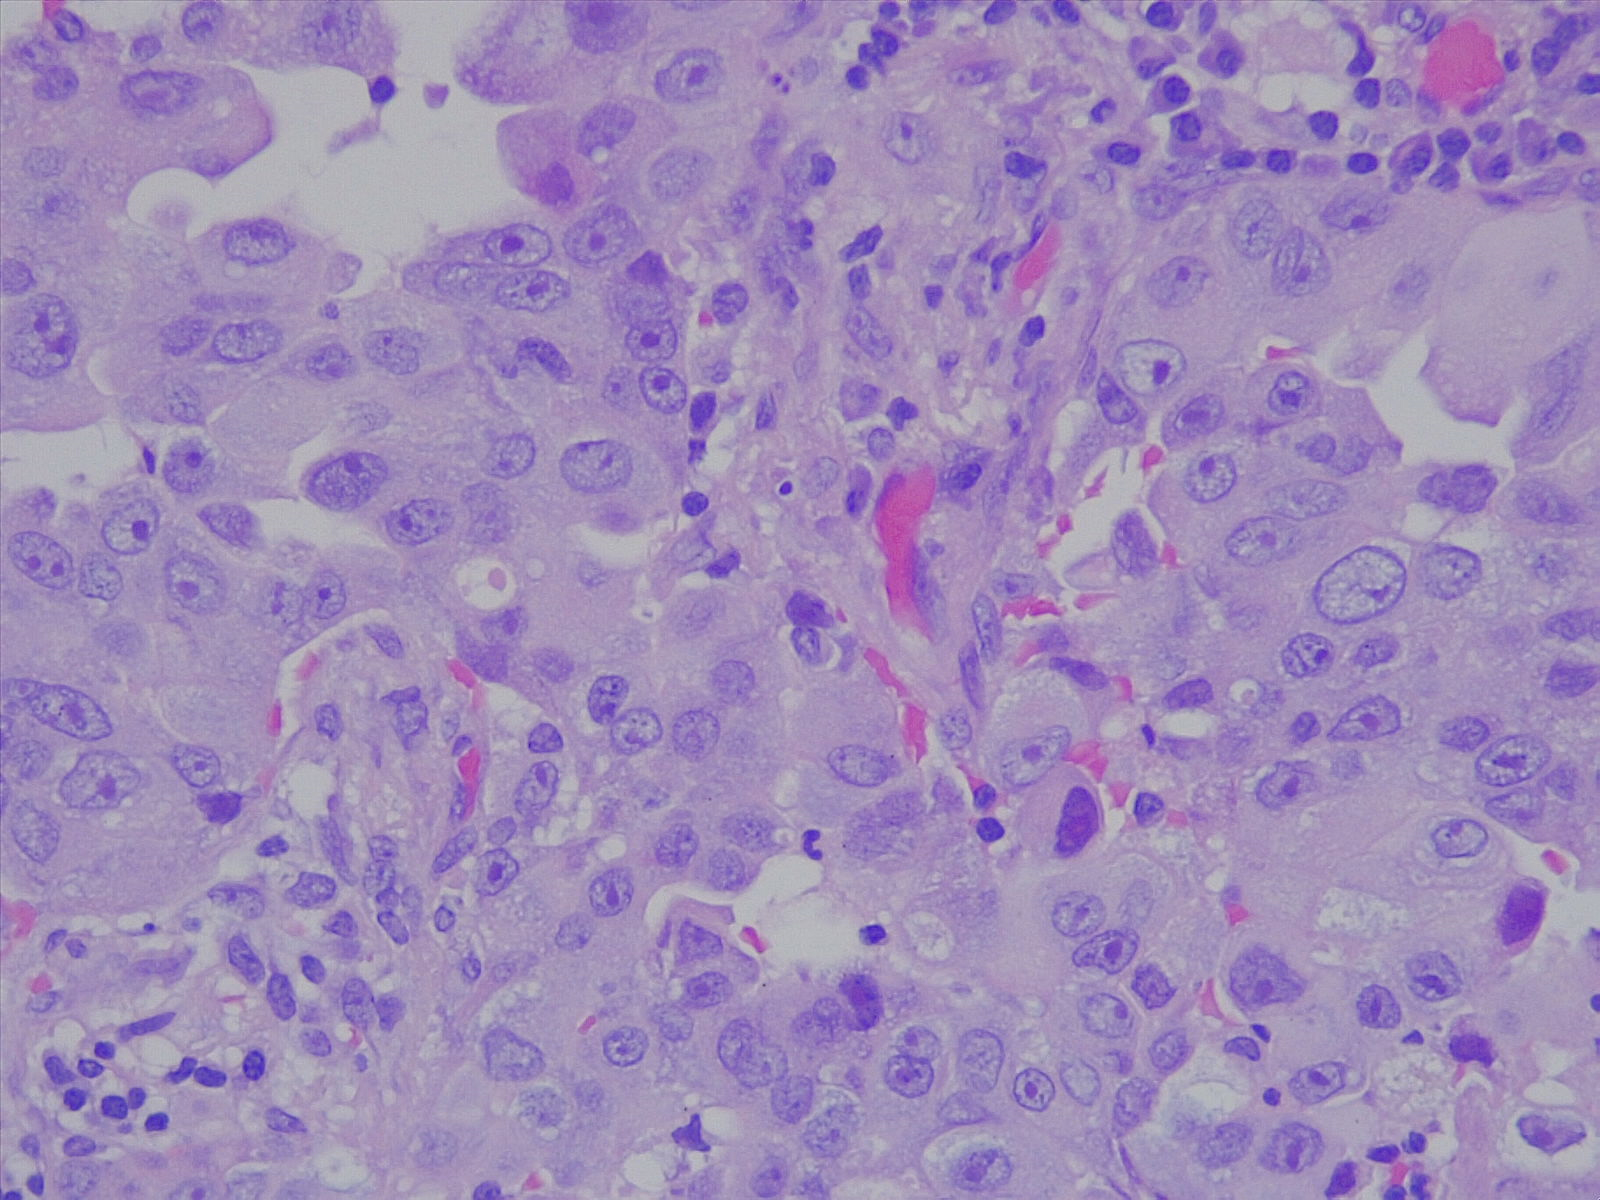
Label: lung adenocarcinoma, moderately differentiated